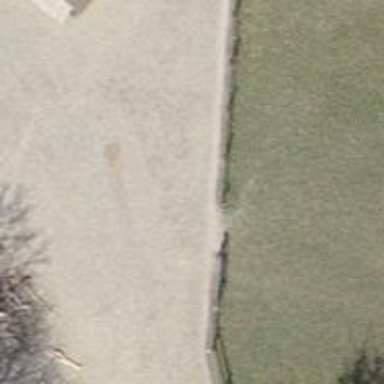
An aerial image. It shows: Fence.